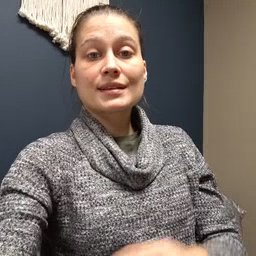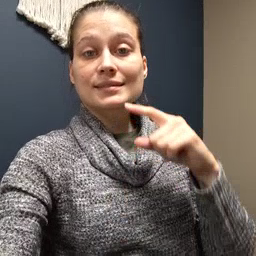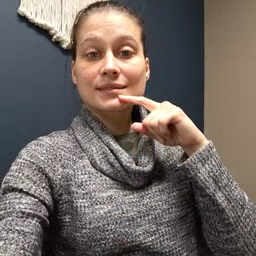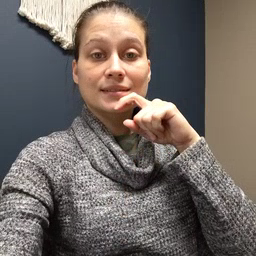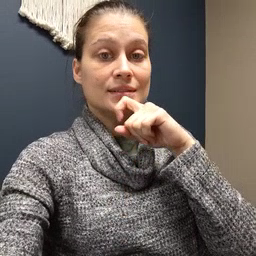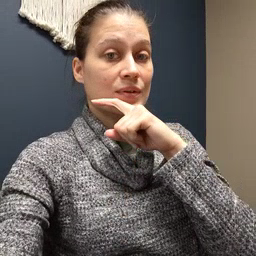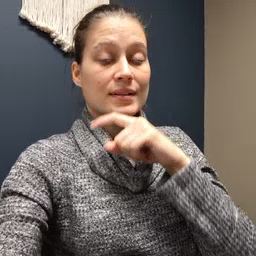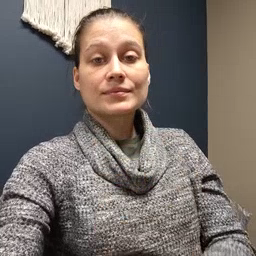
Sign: cereal